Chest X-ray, PA view. Patient: 45 years old, sex F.
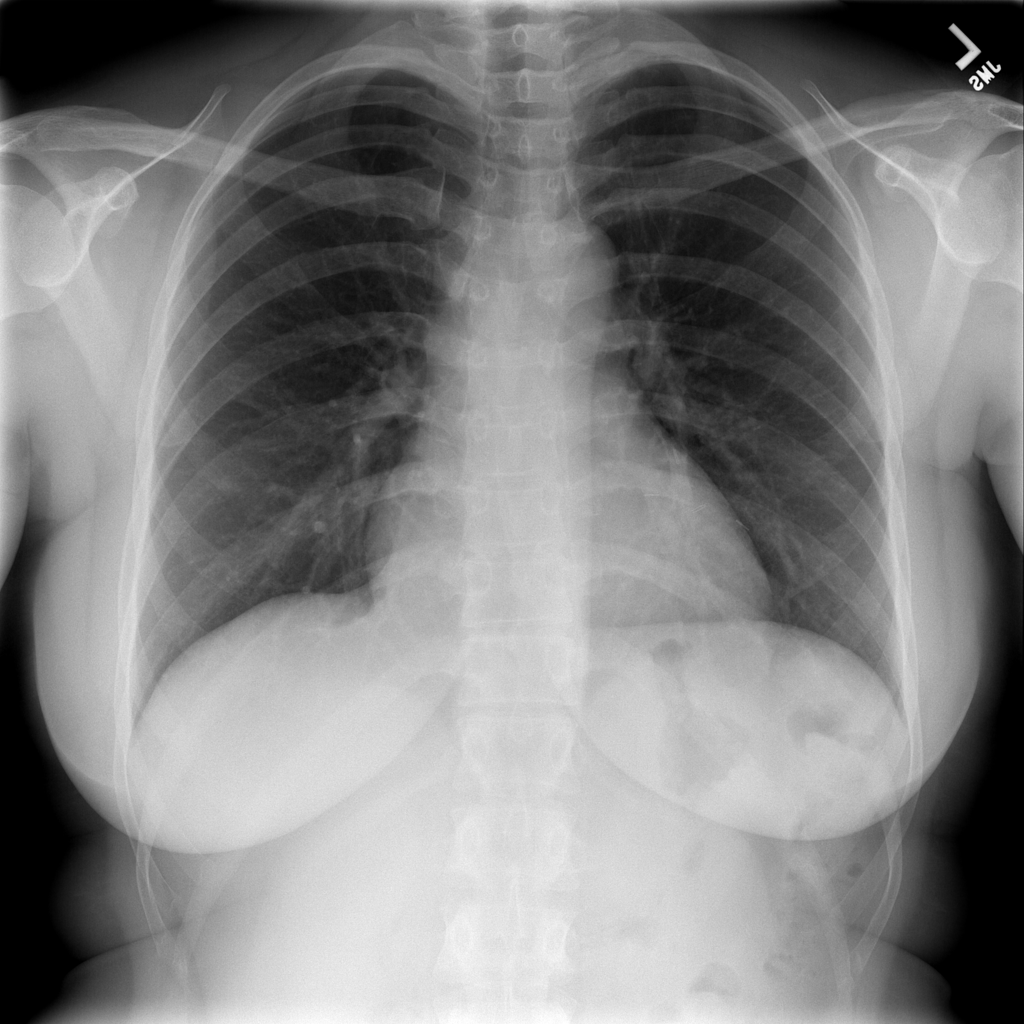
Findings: No Finding